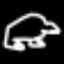
Label: frog